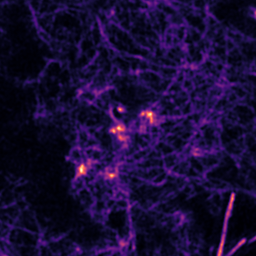
Label: Super-resolution F-actin image